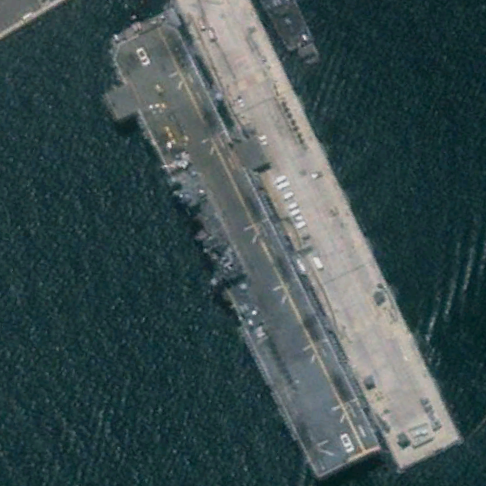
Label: assault